Question: I am using vega charts in my django project. Until now I have used the vegaEmbed to show chart's on web page but now I would like to switch to vega view and I can't found anywhere how to enable actions when using vega view.
This is my code with vegaEmbed:
'''
'<script>
var {{ c.ident }} = {{ c.jSon|safe }}
var {{ c.ident }}_opt = {
actions: true
}
vegaEmbed('#{{ c.ident }}', {{ c.ident }}, {{ c.ident }}_opt);
vegaEmbed('#{{ c.ident }}', {{ c.ident }});
</script>'
'''
And this code with vega view:
'''
'<script>
var vegaJson = {{ jSon|safe }};
var view = new vega.View(vega.parse(vegaJson))
.renderer('svg')
.initialize('#chartDiv')
.hover()
.run();
window.onresize = function (event) {
view.signal('width', event.target.innerWidth - 200)
.signal('height', event.target.innerHeight - 450)
.run('enter');
}
</script>'
'''
Any idea how to enable actions when using vega view?

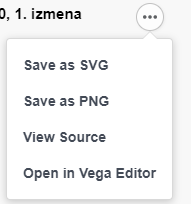
Answer: The actions menu is not defined by the vega view API, it is defined within vega-embed.
<URL> is how vega-embed creates the actions menu.
If you want to avoid using Vega-Embed and you still want an actions menu similar to what Vega-Embed implements, you would have to write similar code in your vega view script.